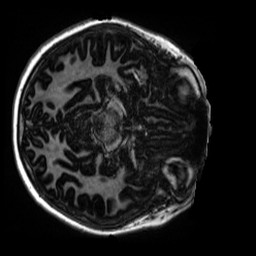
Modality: MP2RAGE
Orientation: axial
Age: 9
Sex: female
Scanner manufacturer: siemens
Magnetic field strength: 3 T
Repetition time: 4 s
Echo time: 0.00303 s